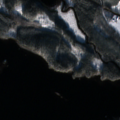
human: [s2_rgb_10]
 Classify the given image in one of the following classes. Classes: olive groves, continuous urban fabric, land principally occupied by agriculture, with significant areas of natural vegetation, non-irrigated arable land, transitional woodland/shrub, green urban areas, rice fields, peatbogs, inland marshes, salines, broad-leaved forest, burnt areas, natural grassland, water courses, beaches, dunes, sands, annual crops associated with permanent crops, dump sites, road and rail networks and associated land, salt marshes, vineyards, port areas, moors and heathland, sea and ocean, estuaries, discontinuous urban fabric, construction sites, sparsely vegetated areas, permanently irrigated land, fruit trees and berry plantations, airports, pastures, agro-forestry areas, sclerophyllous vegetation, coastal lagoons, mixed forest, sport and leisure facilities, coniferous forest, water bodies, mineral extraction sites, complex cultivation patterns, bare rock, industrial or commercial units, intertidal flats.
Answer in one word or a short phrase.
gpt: coniferous forest, mixed forest, transitional woodland/shrub, water bodies